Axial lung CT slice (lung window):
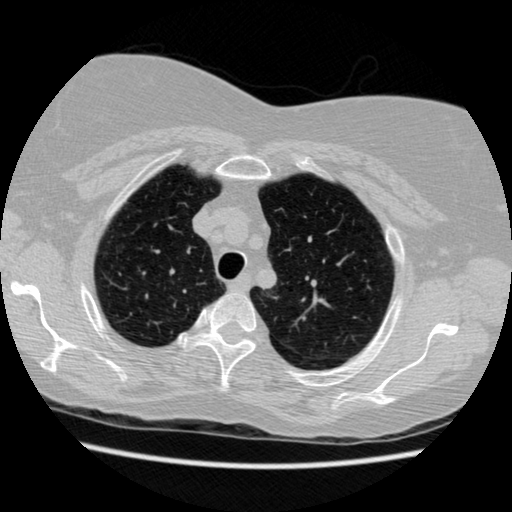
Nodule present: no